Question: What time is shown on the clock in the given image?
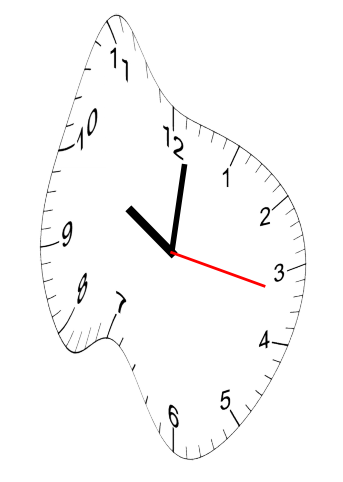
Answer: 10:01:17